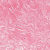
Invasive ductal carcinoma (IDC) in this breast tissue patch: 0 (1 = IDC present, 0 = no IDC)